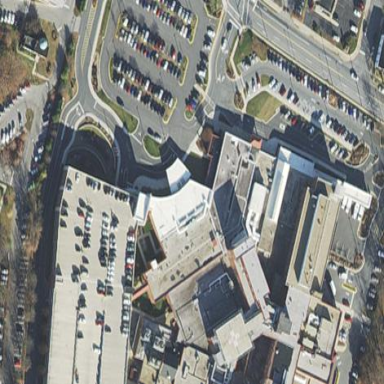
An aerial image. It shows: Healthcare facility identified as hospital.